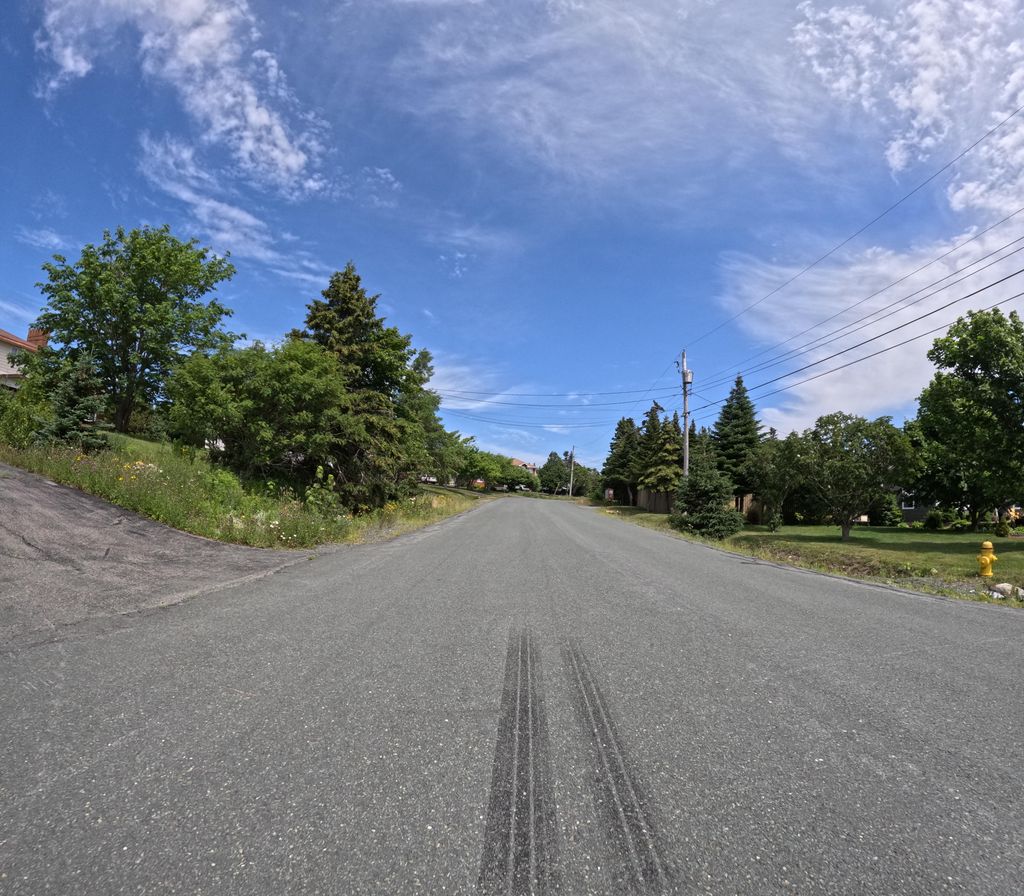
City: st_johns